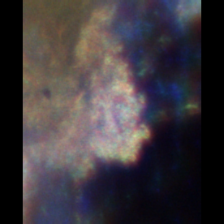
Taxon: Unknown_full_image
Group: Unknown